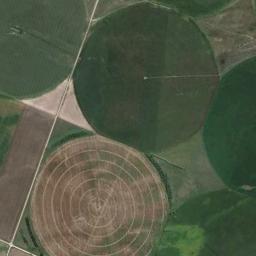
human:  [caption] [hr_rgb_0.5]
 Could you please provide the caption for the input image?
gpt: Several dark green circular farmlands and a khaki circular farmlands are neatly arranged on the ground .

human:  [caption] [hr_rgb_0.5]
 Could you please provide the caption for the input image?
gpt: Five neatly arranged circular farmland mixed with green and tan .

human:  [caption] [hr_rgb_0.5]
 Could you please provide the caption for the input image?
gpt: There are some bare circle farmland and green circle farmland .

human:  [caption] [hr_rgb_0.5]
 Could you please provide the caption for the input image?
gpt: Three round fields are only half green .

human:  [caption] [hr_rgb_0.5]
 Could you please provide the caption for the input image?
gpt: There are some circular farmlands of the same size arranged neatly .